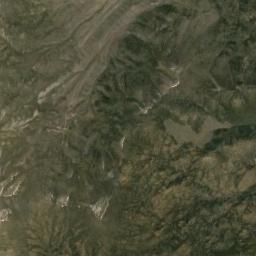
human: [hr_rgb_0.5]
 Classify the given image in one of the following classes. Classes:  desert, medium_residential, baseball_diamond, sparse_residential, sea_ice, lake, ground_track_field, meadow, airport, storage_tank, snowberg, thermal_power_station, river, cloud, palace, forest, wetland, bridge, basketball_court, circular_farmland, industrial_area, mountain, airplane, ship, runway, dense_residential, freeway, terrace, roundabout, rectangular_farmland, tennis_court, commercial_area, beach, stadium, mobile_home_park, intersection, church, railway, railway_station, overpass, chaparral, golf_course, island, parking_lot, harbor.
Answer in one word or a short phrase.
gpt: mountain